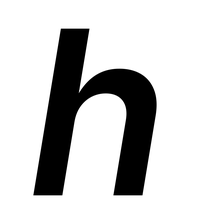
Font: Inter-Italic_SemiBold_Italic